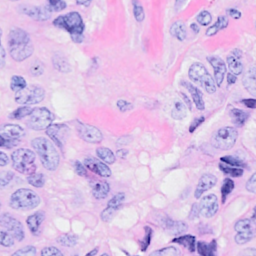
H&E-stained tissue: Breast